Question: The path is representing for users' browse .
The upper path means there's one user who has browsed
The lower path means, one user browsed
For example, If I want to calculate the with
The expected anwser is on the table

Or if I want to find all the relevance with
the anwser should be
- - - -
How could I get the expected anwser with or
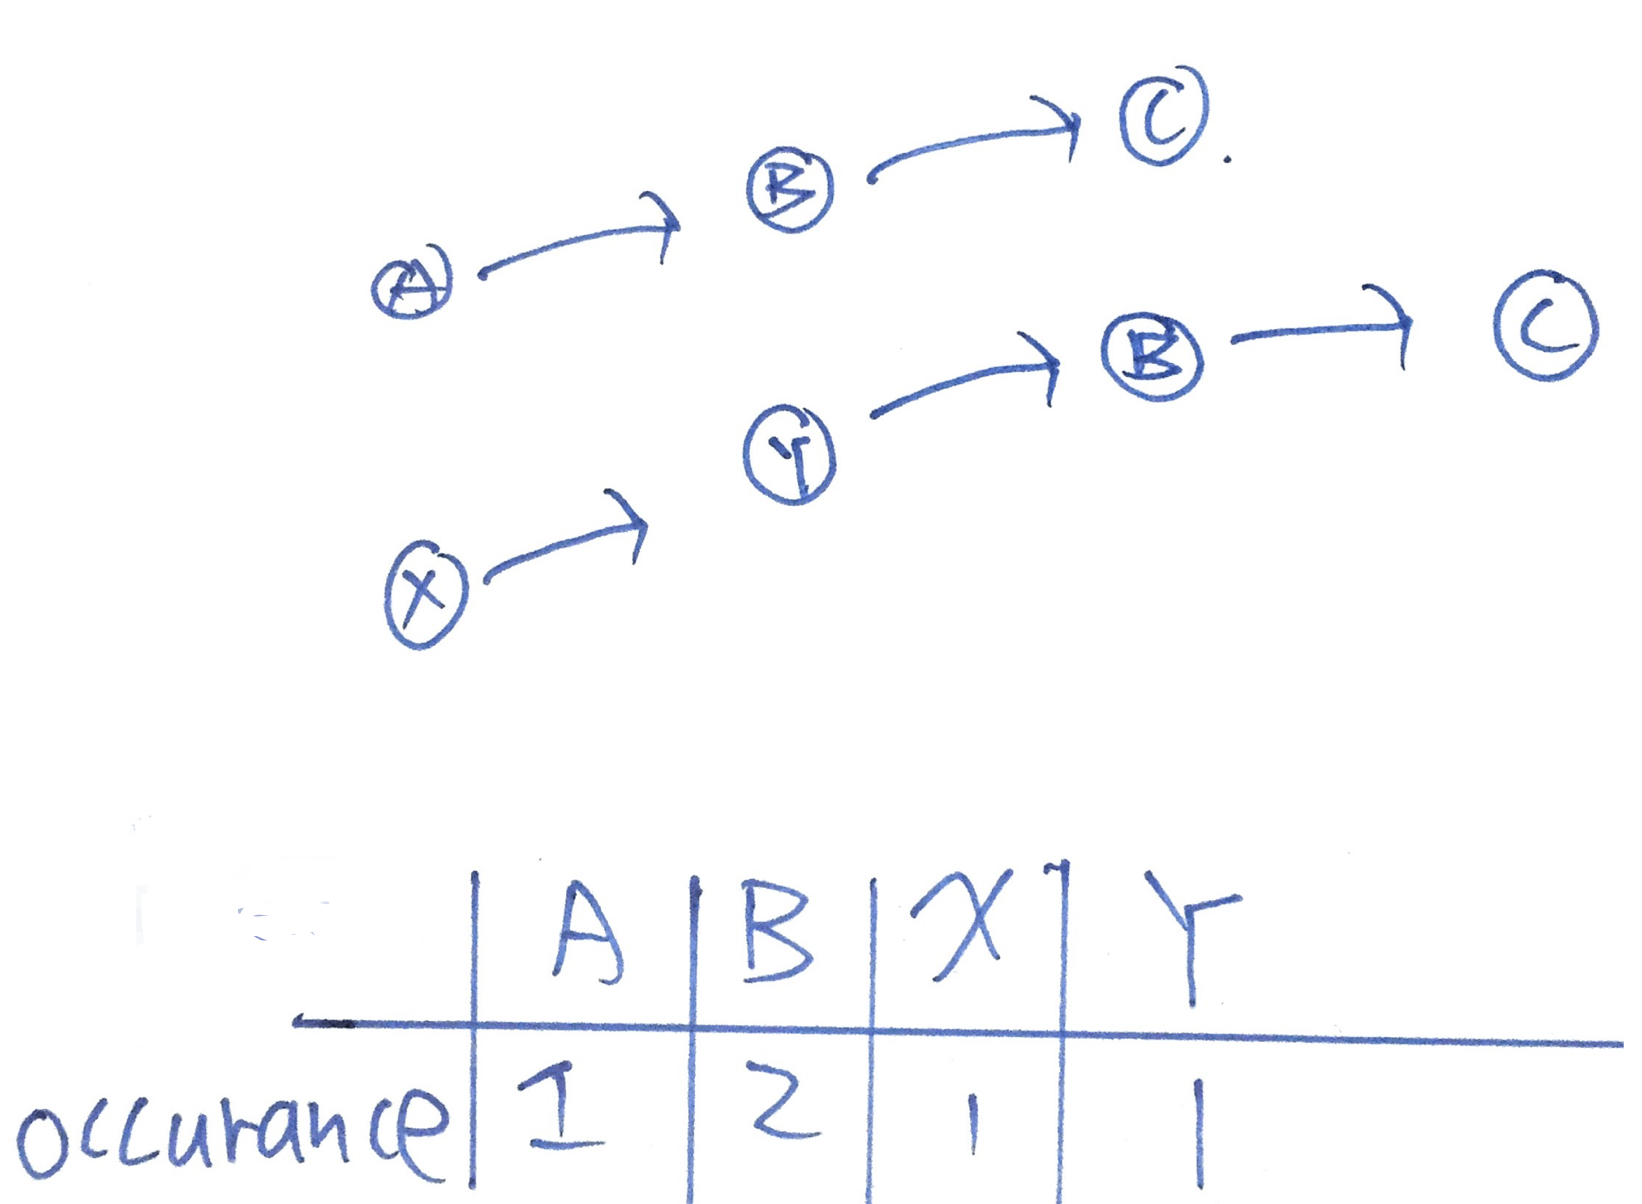
Answer: If your "b" nodes are different nodes, and thus you have complete distinct paths, this query works :
'''
MATCH (b:Page)
WHERE b.id = 'b'
MATCH (b)<-[:LINK_TO*..10]-(referer)
RETURN referer.id, count(*)
'''
Result :
'''
y 1
a 1
x 1
'''
Test console here <URL>
Change ''b'' by 'c' to see that b will have a count of 2
'''
b 2
y 1
a 1
x 1
'''
If your nodes 'b' are the same, you can do this :
'''
MATCH (b:Page { id:'b' })
WITH b
MATCH (p:Page)
WHERE p <> b
OPTIONAL MATCH (p)-[r:LINK_TO*..3]->(b)
RETURN p.id, count(r)
'''
<URL>